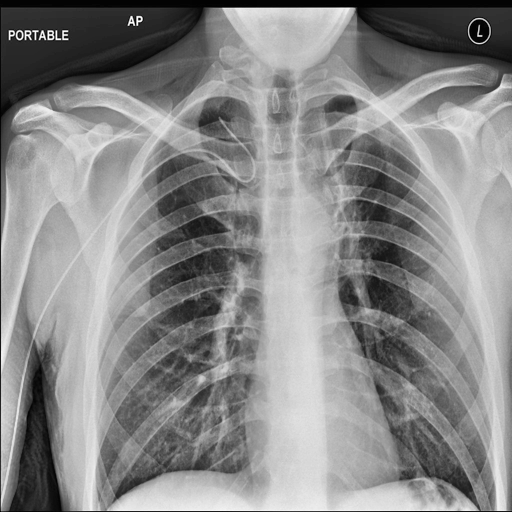
Finding: NORMAL